Question: What is the best practices for laying out child windows (common controls) in a dialog box or main window? I mean is there a binding mechanism which would fix a relative positions of the control to parent window's border like in WPF. And during window resize the child control would resize together with the main window.
Currently I have this:

As you can see from the red lines it does not look pretty when I am resizing parent window of a list view control. I would like to bind for example ListView's right side to DialogBox's right border and similarly other controls.
I know that I can play around with GetWindowRect, GetClientRect and MoveWindow functions. But is this the correct way?
Currently I am working with pure Win32 Api without MFC.
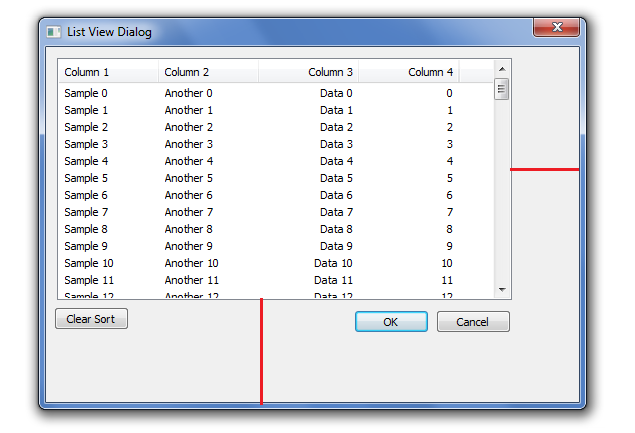
Answer: If you're just using the Win32 API, you normally handle this by handling the WM_SIZE message, and respond by calling GetClientRect on the parent window and MoveWindow on the children to move/resize the children to fill the parent appropriately.
If you want to badly enough, you can (of course) implement a layout manager, so the rest of the program doesn't need to handle things like this directly. At least IME, doing this well is sufficiently difficult that it's rarely worth the trouble unless you can make quite a lot of use of that layout code.